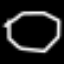
Label: octagon